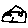
Label: house